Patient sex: M
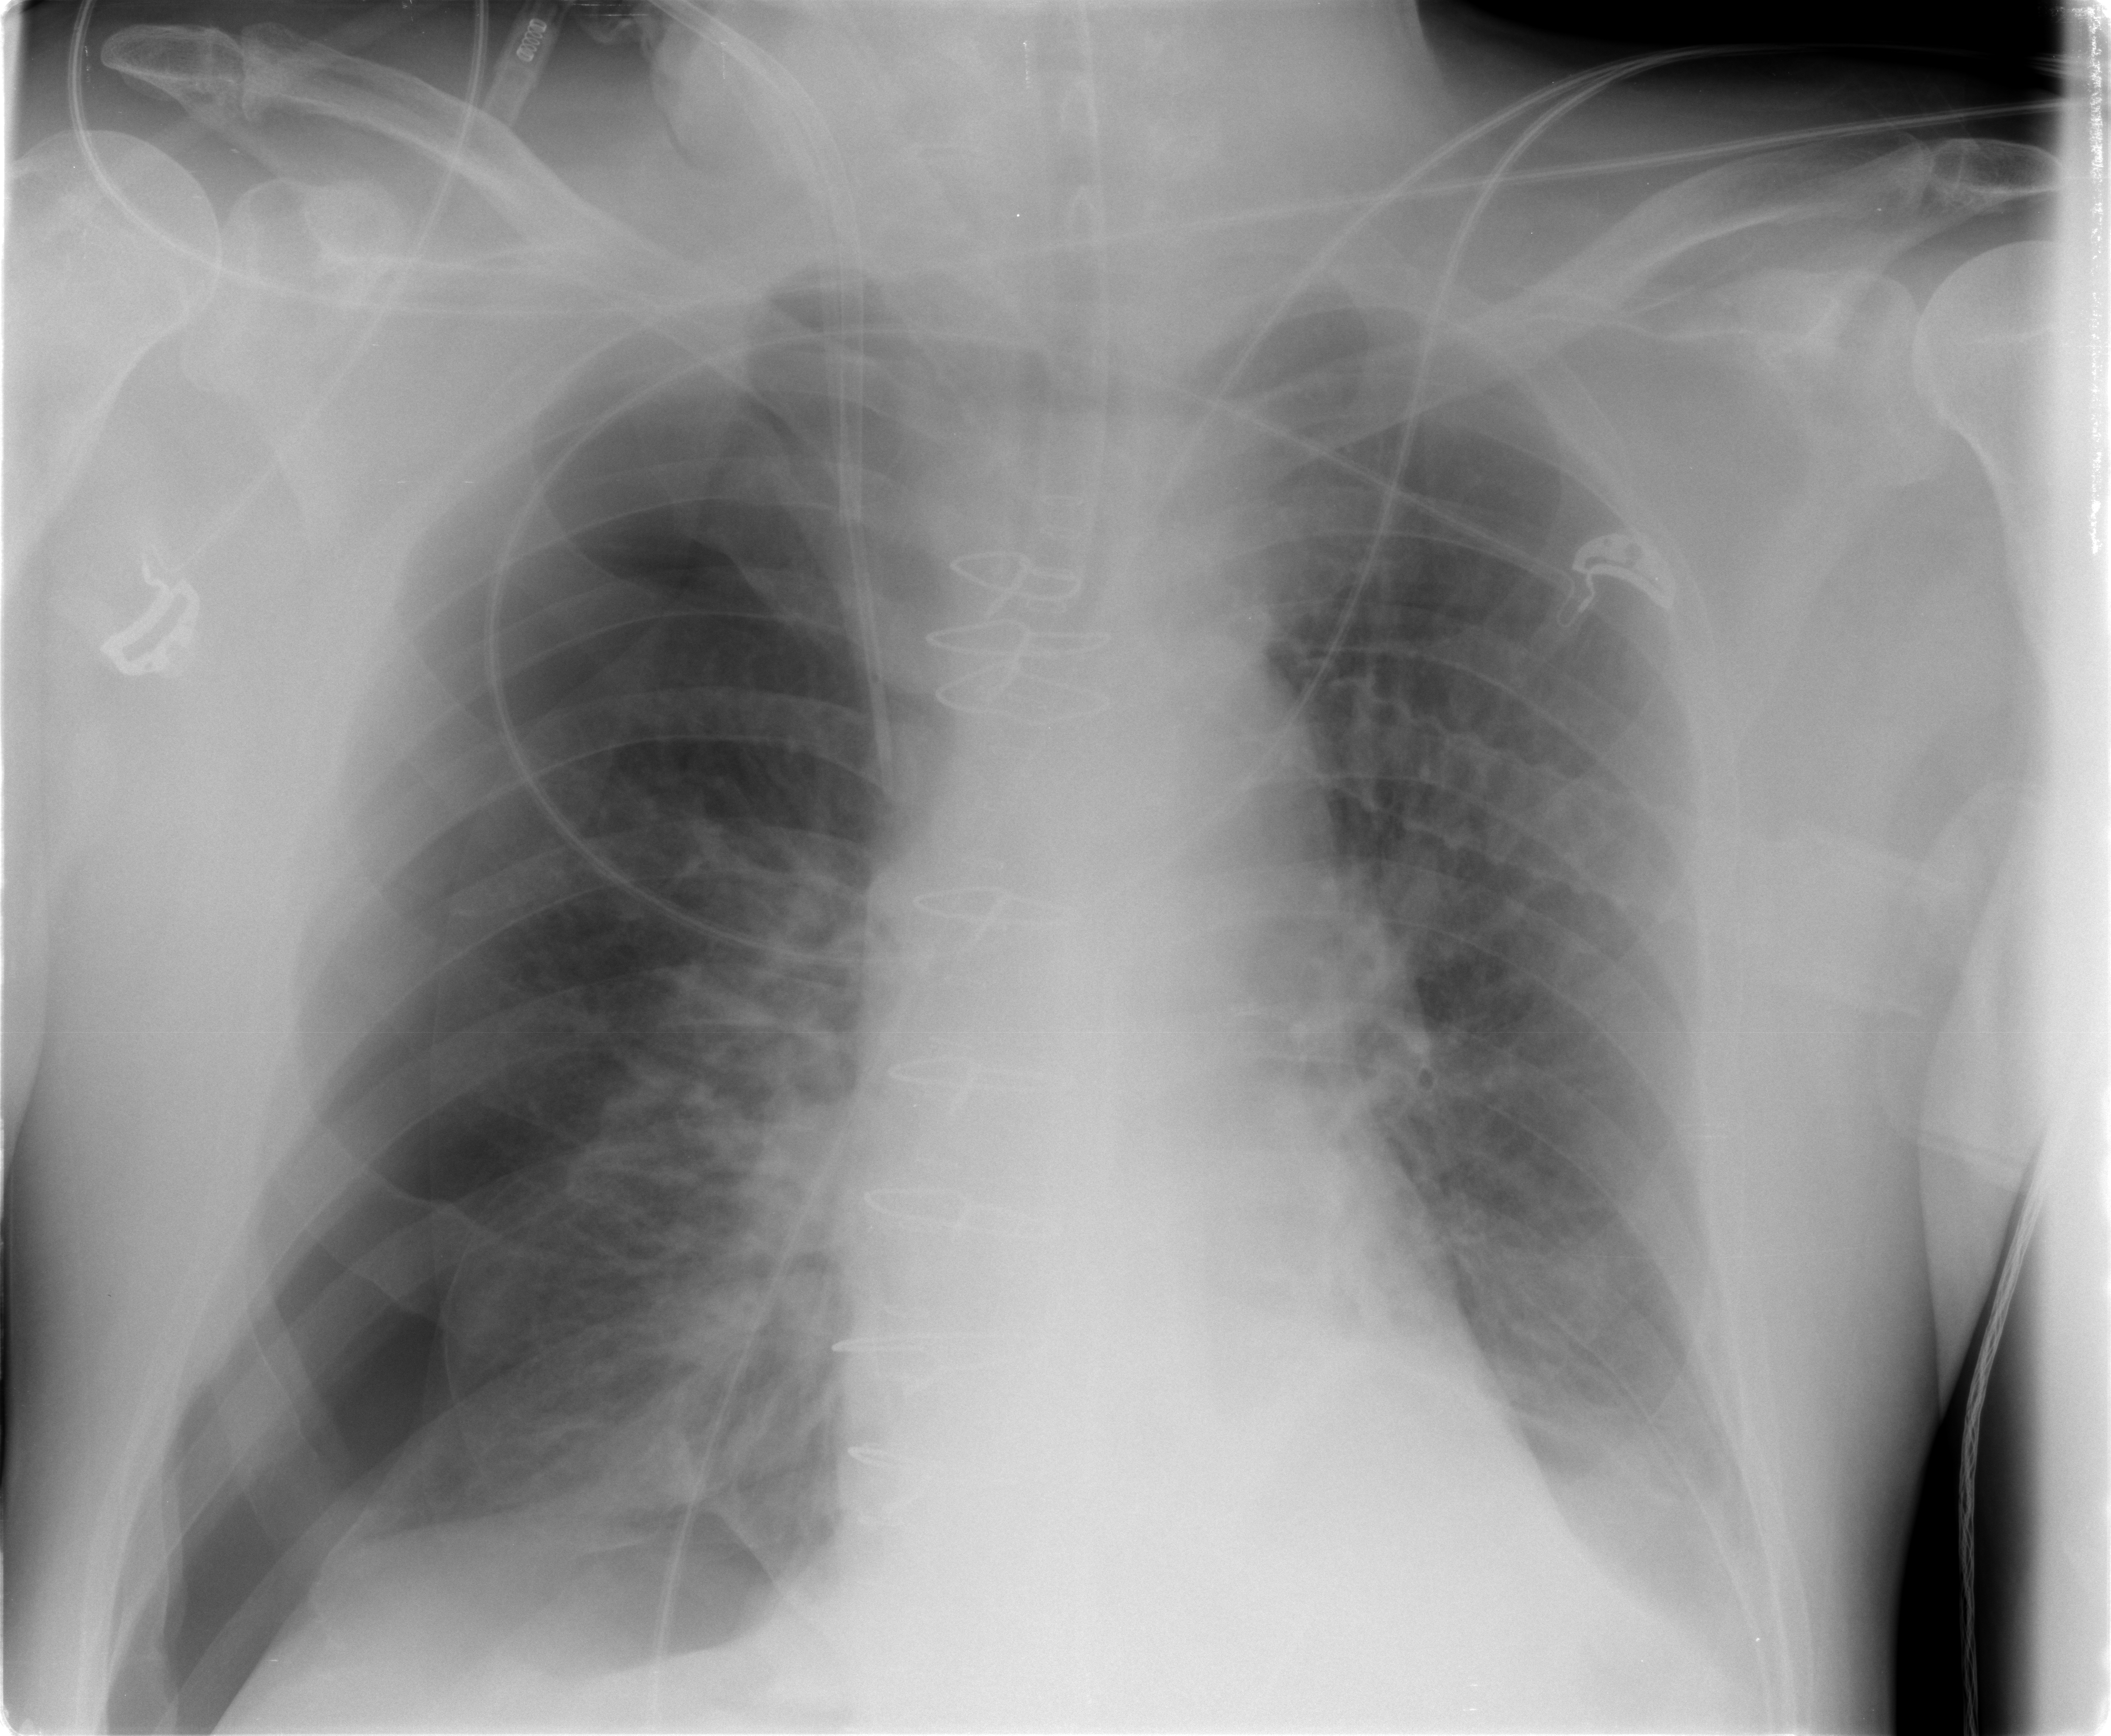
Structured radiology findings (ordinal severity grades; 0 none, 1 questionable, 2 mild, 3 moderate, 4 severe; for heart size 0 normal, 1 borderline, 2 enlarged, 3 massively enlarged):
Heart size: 1
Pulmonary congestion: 0
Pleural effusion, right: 0
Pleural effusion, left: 2
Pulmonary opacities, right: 0
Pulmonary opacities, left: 0
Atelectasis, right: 0
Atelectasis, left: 0